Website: home-depot
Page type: address-validator
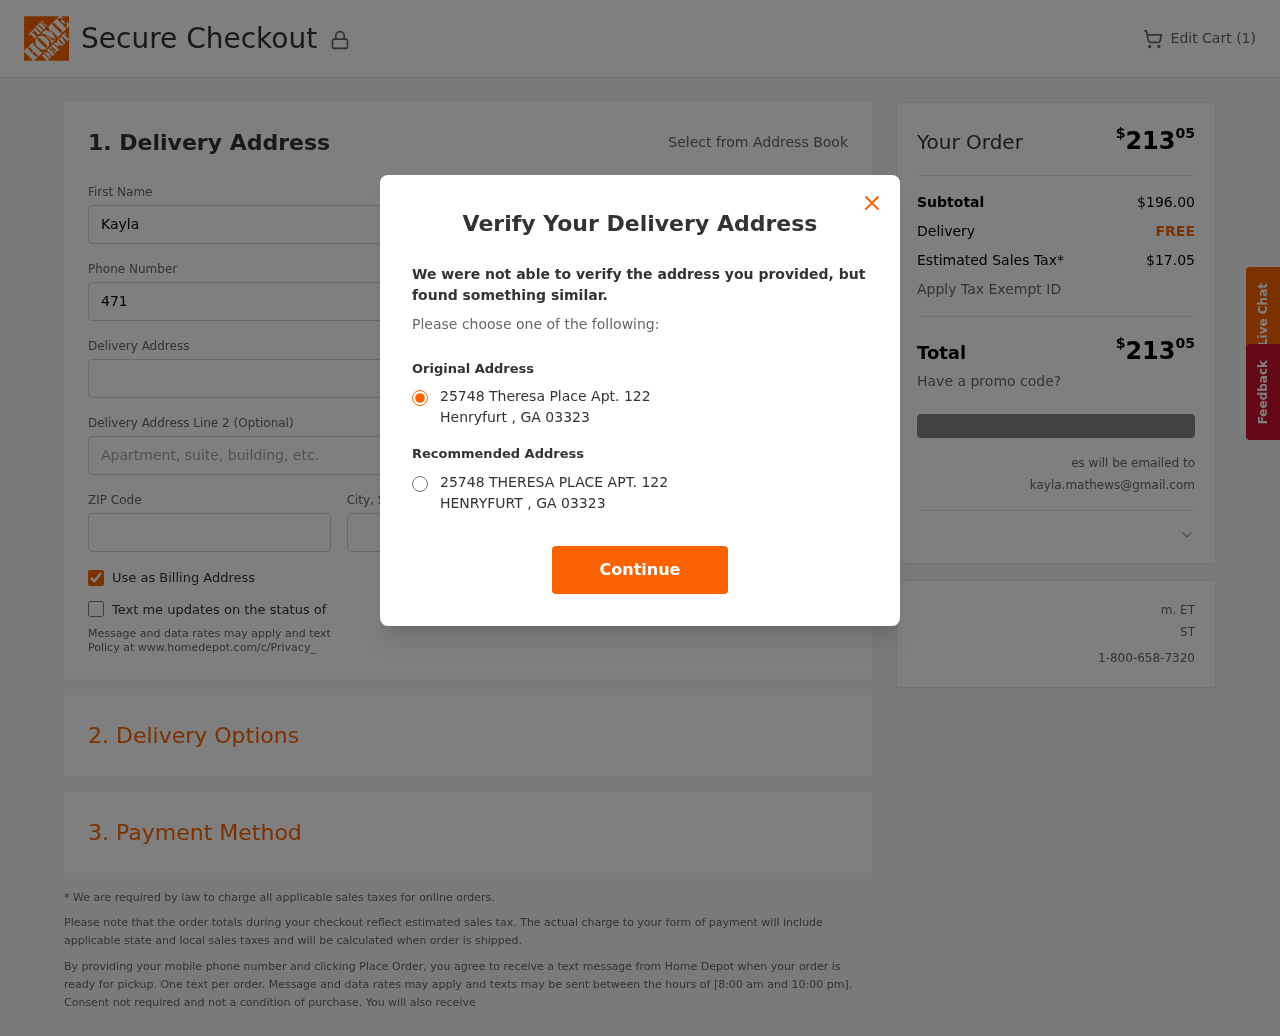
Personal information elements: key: PII_CITY
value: Henryfurt
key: PII_EMAIL
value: kayla.mathews@gmail.com
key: PII_POSTCODE
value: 03323
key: PII_STATE_ABBR
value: GA
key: PII_STREET
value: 25748 Theresa Place Apt. 122
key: PII_FIRSTNAME
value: Kayla
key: PII_LASTNAME
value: Mathews
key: PII_PHONE
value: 4715968429
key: PII_CITY_STATE
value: Henryfurt, GA
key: PII_STREET_ALT
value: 25748 THERESA PLACE APT. 122
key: PII_CITY_ALT
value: HENRYFURT
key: PII_POSTCODE_FULL
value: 03323
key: PII_POSTCODE_NUMERIC
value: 3323
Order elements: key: ORDER_NUM_ITEMS
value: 1
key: ORDER_TOTAL
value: $21305
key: ORDER_SUBTOTAL
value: $196.00
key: ORDER_SHIPPING_COST
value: FREE
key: ORDER_TAX
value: $17.05